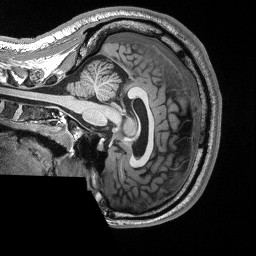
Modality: T1w
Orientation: sagittal
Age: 23
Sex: male